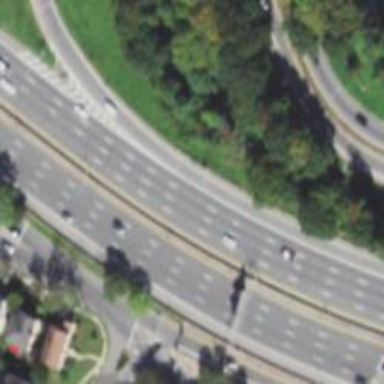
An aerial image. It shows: Asphalt motorway.